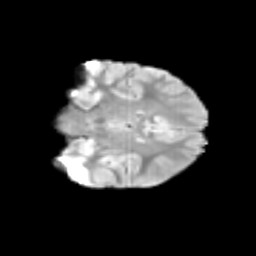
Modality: T2w
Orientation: coronal
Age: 12
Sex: female
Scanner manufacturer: siemens
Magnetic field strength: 3 T
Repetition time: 3.8 s
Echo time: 0.07 s